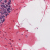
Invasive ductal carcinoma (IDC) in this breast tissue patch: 0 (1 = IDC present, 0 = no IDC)